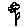
Label: flower